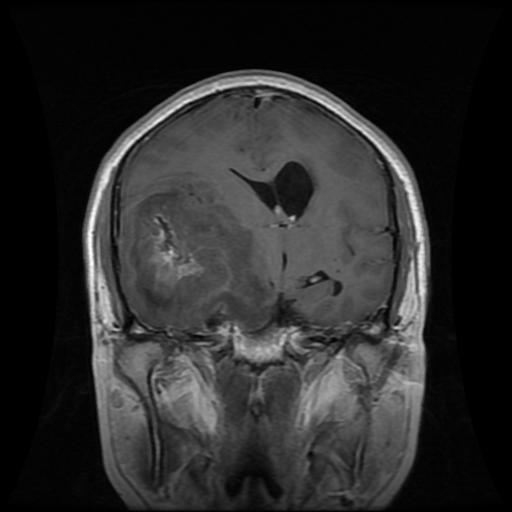
Label: glioma